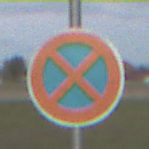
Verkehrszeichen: AbsolutesHalteverbot
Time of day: SunriseSunset
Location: Outdoor (Nature)
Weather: PartlyCloudy
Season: NotSpecified
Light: Natural